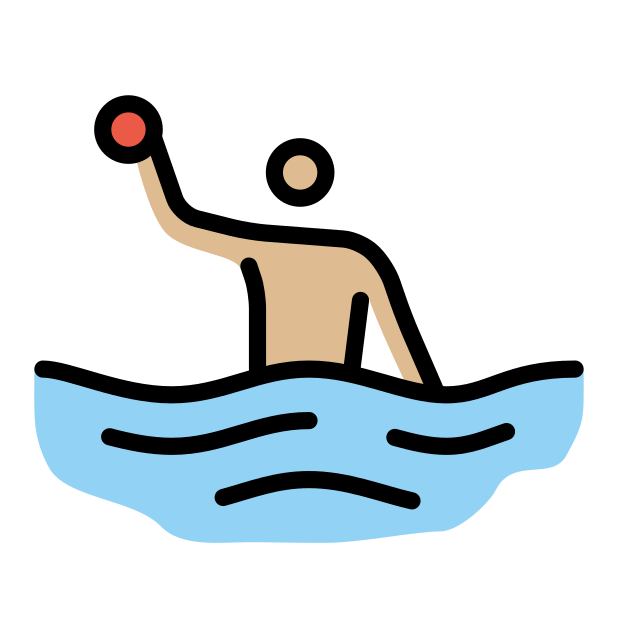
person playing water polo: medium-light skin tone